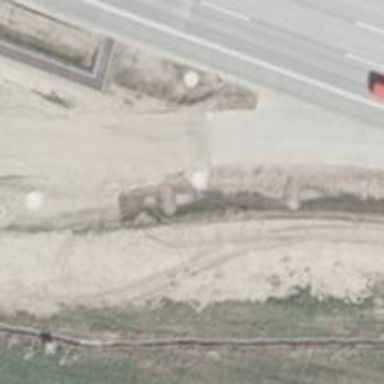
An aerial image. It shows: Asphalt motorway link.